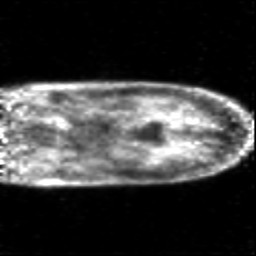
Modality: PET
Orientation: coronal
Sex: female
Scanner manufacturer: siemens